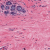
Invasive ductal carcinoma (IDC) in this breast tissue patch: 0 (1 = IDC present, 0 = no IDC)